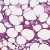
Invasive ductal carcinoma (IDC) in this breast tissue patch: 0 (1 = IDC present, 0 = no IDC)